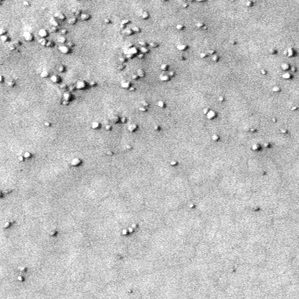
Label: frost